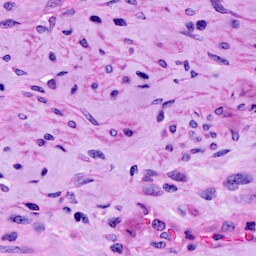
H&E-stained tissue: Cervix